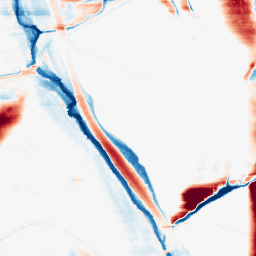
Category: morphological
Decomposition family: morphological_rect
Decomposition parameters: operation: average
width: 50
height: 5
Upsampling method: quartic
Upsampling parameters: scale: 8
Upsampling scale: 8